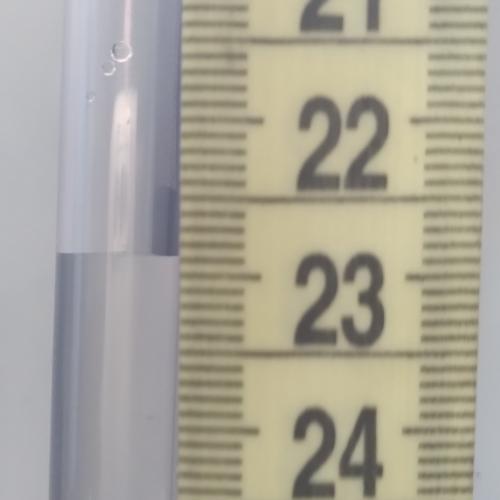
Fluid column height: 22.9 cm